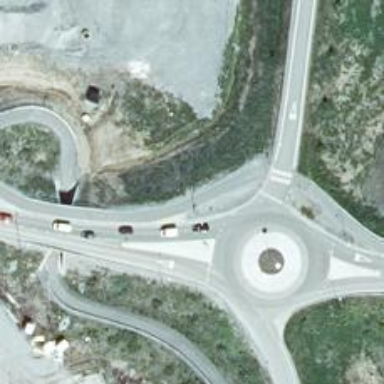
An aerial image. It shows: Tertiary road with asphalt surface leading to roundabout.